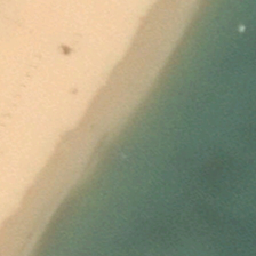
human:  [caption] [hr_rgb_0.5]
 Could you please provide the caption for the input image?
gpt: The tranquil green sea.

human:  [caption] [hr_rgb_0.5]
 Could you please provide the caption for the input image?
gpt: the beach and the sea are perfectly integrated .

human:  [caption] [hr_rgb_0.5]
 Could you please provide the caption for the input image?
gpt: Beside the yellow beach is a green ocean.

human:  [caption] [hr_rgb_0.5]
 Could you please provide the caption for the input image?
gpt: Beside the yellow beach is a green sea.

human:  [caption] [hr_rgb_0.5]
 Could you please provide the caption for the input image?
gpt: The calm green sea.